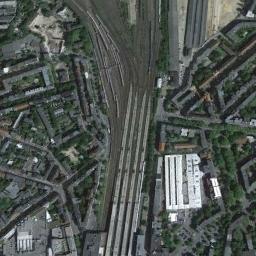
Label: railway_station